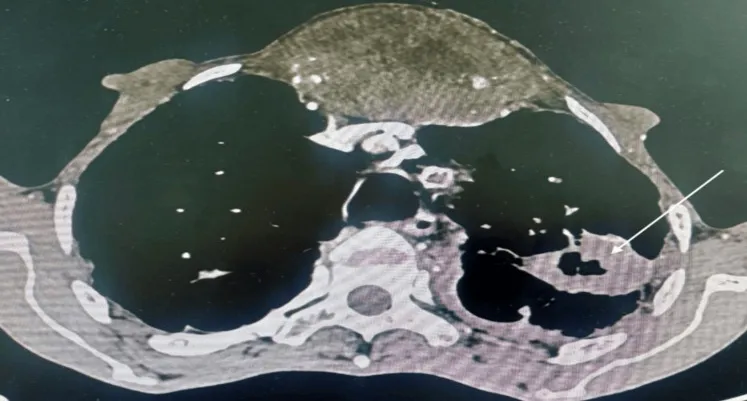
Chest CT scan showing an excavated lingular lung mass (white arrow).
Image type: radiology (ct)